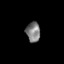
Tissue: skin
Cell type: Epithelial cells
Senescence score: 0.1761
Nuclear area (px): 276
Mean DAPI intensity: 124.641